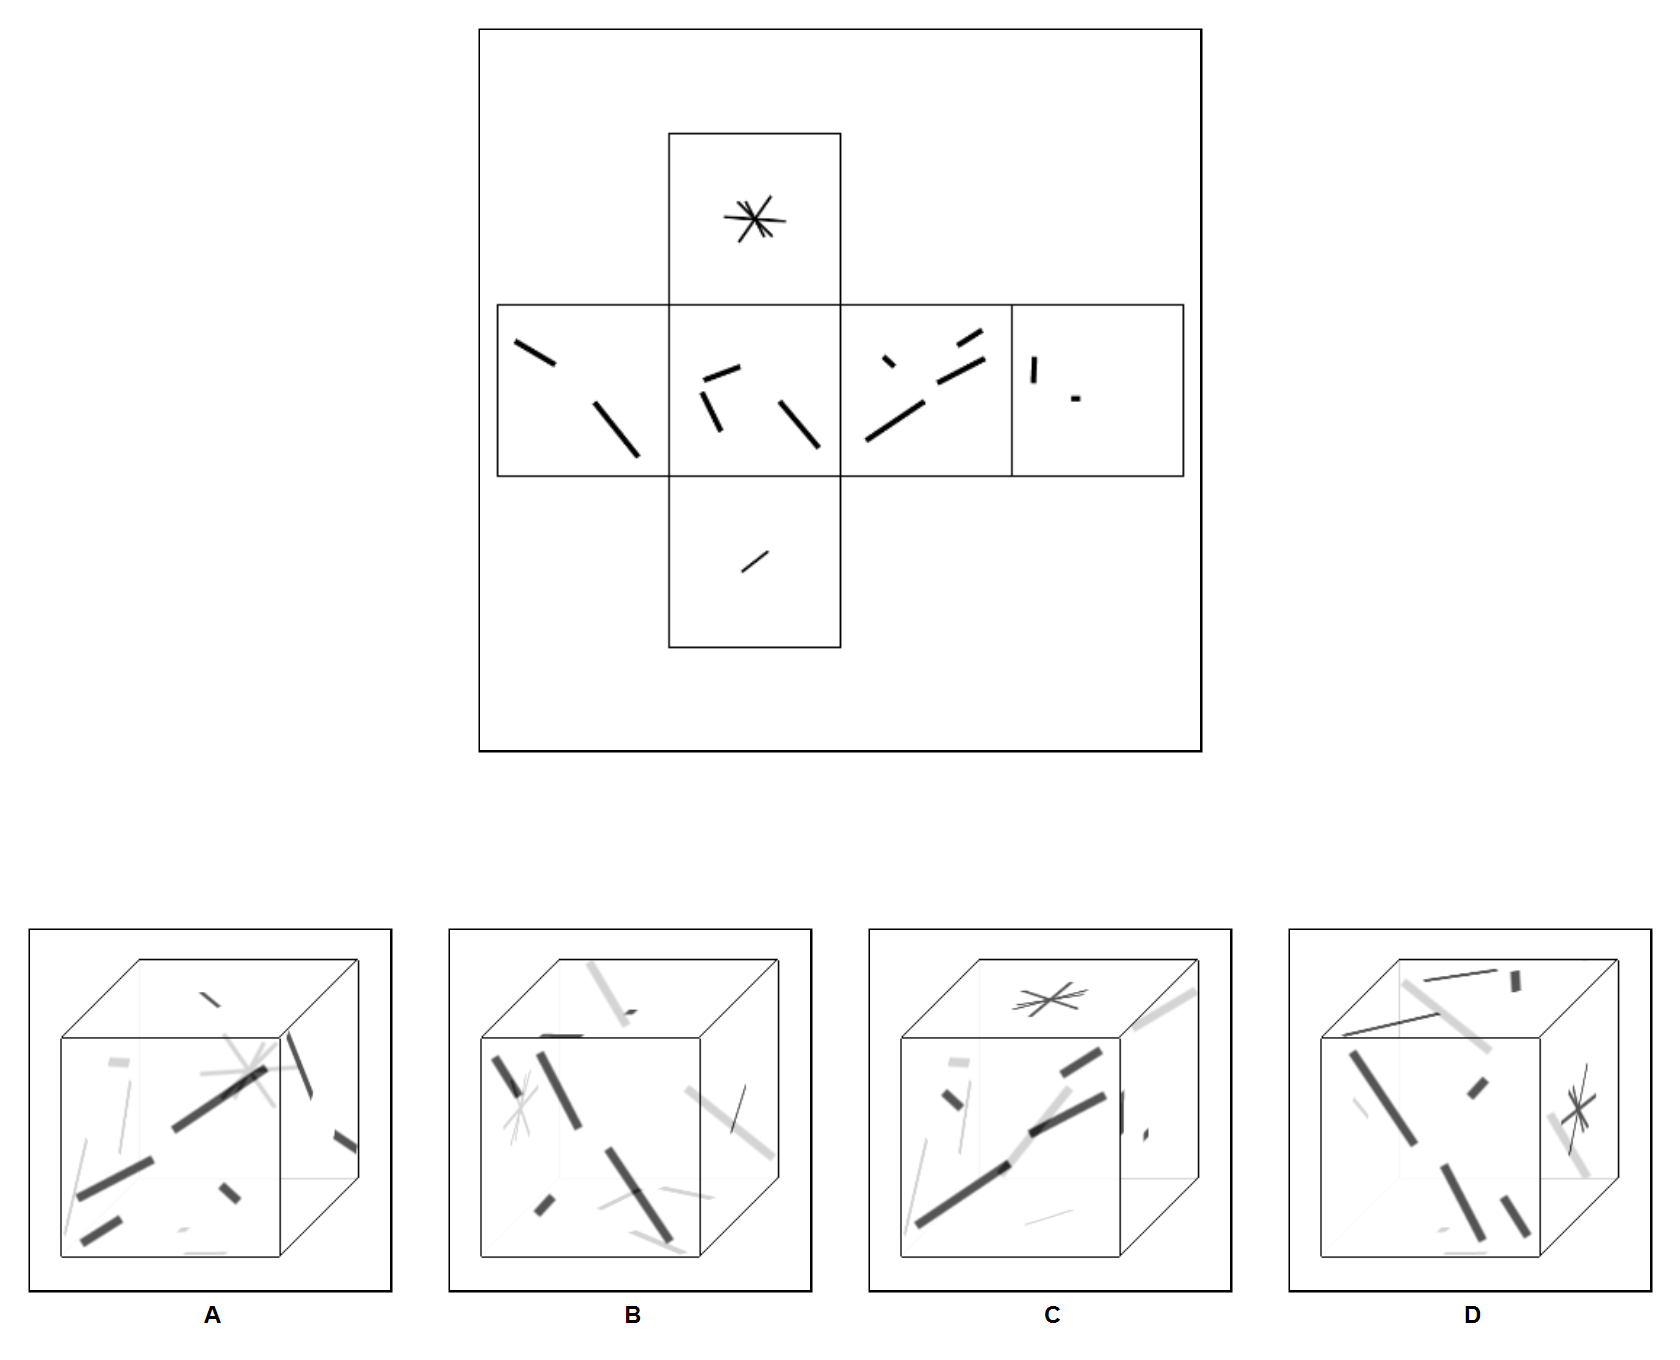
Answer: A